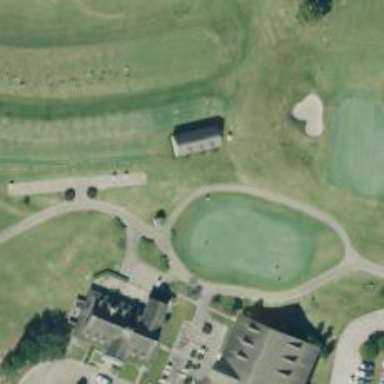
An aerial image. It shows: Service road designated as golf cart path.